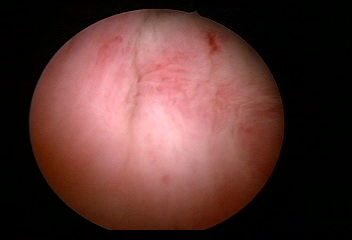
Modality: WLC
Class: Normal mucosa
Bladder cancer association: No